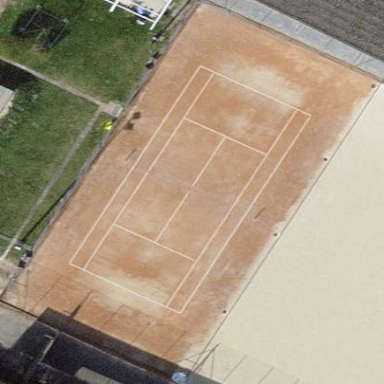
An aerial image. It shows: Tennis pitch with clay surface for leisure sports.